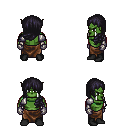
a pixel art fantasy rpg character, male body template, orc, green skin, steel arm armor, robe skirt, raven left-swept hairstyle, metal gloves, black shoes, four views (front, back, left, right), 2x2 character sprite sheet, small pixel art, hard edges, no anti-aliasing